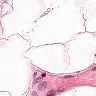
Metastatic tissue present: no